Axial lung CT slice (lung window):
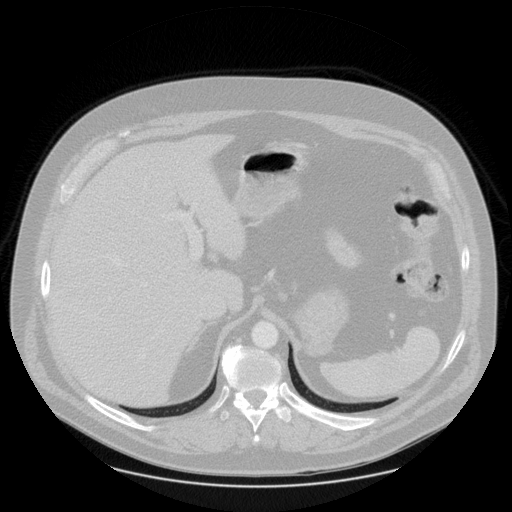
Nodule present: no